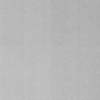
Label: dusty